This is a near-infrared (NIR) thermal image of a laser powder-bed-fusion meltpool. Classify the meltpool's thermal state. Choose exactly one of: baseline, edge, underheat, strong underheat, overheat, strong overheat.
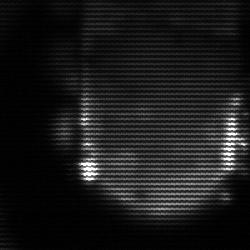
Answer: baseline